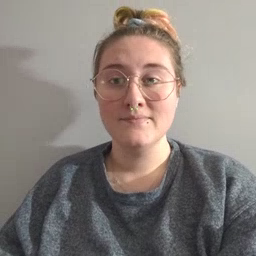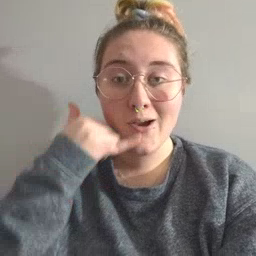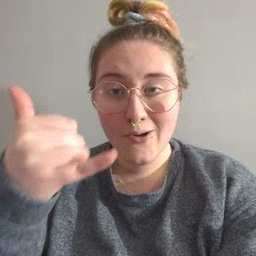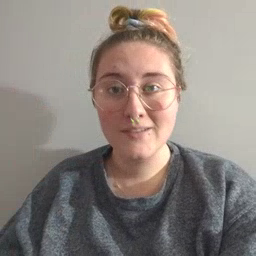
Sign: callonphone